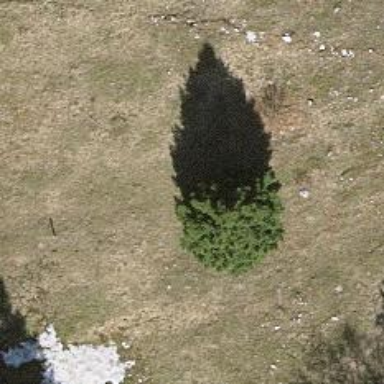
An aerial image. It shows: Single tag "natural: tree."